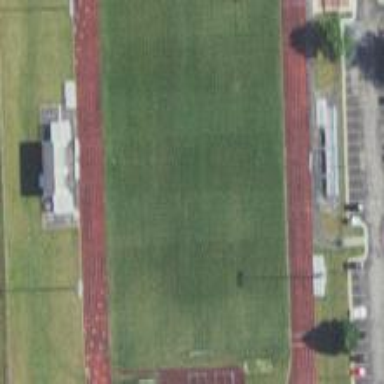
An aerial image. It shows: American football pitch.